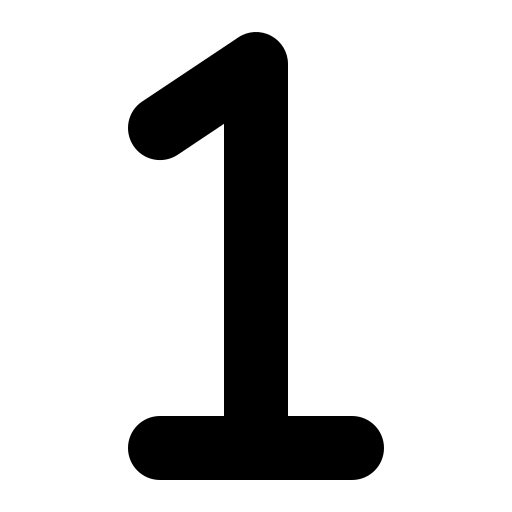
Tags: icon, FontAwesome, fa-icon, solid, 1